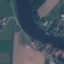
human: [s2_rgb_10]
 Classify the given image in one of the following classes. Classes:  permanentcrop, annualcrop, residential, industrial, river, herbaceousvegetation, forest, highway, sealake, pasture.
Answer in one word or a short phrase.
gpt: River